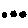
Label: moon